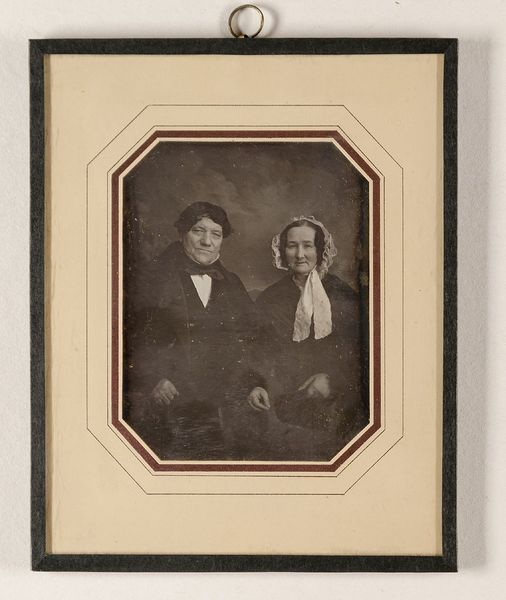
Titel: Matthias Thomas Borcherdt und seine Frau Doris, geb. Roloff
Standort: Hamburg
Institution: Museum für Kunst und Gewerbe Hamburg
Schlagwörter: mann, frau, haube, portrait, figur, paar, kopfbedeckung, foto, fotografie, photographie, doppelbildnis, doppelportrait, photo, ehe, lichtbild, daguerreotypie, bildwerke, angewandte und bildende kunst, hessische systematik, porträt, porträtfotografie, porträtphotographie, hüftbild, doppelporträt, verheiratetes paar, matrimonium, ehestand